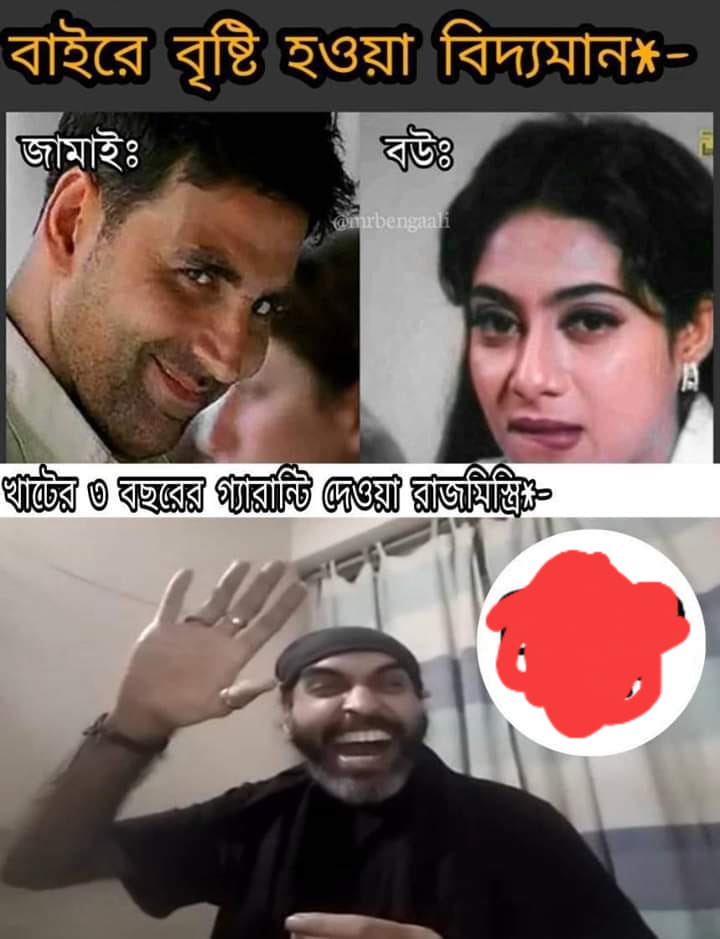
Caption: বাইরে বৃষ্টি হওয়া বিদ্যমান*   জামাইঃ   বউঃ    খাটের ৩ বছরের গ্যারান্টি দেওয়া রাজমিস্ত্রি*-
Label: non-hate